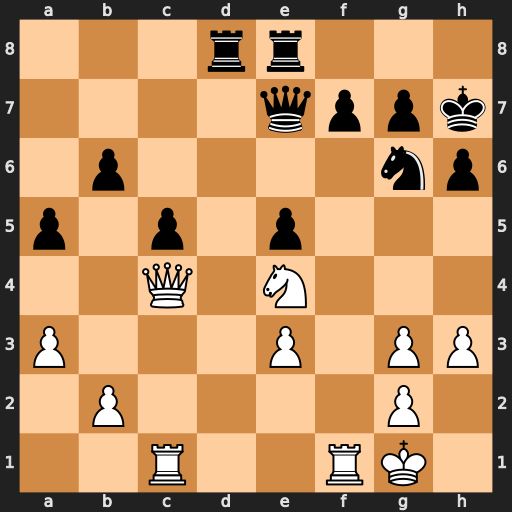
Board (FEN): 3rr3/4qppk/1p4np/p1p1p3/2Q1N3/P3P1PP/1P4P1/2R2RK1
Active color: w
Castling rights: -
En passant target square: -
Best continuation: Rxf7 Qe6 Nf6+ Kh8 Nxe8